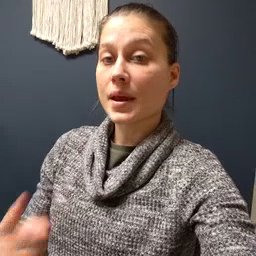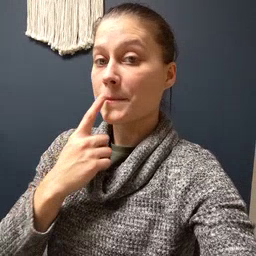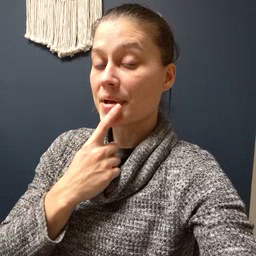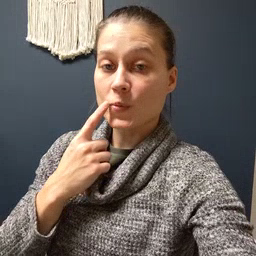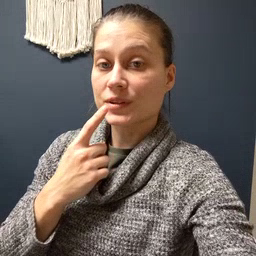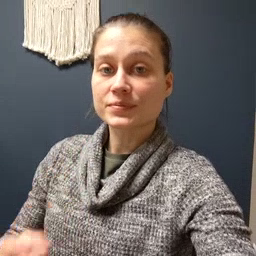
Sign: mouth